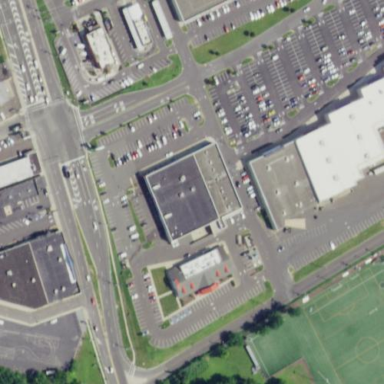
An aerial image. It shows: Retail building.